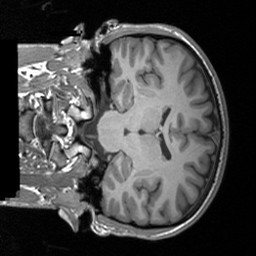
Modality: T1w
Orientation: coronal
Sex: male
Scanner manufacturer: siemens
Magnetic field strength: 3 T
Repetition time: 1.9 s
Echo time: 0.00226 s